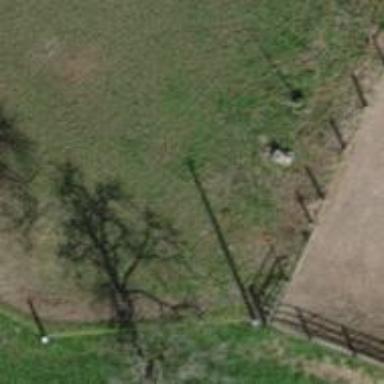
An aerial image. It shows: Fence.